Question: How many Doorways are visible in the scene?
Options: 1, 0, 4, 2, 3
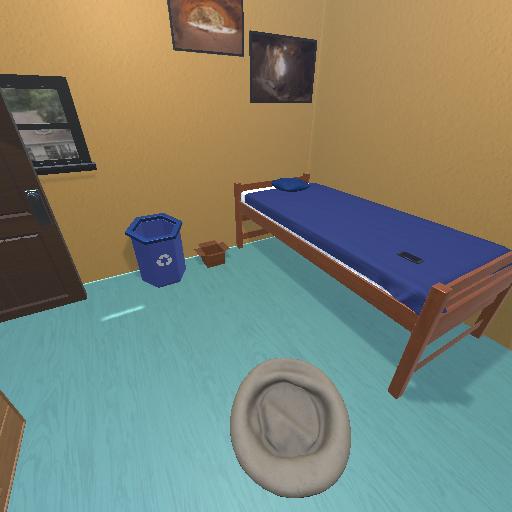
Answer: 1